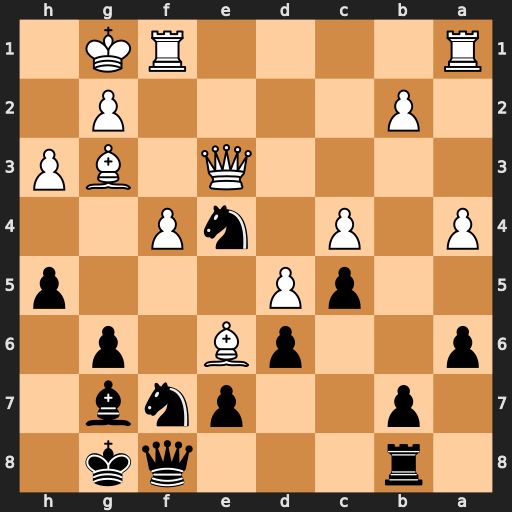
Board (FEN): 1r3qk1/1p2pnb1/p2pB1p1/2pP3p/P1P1nP2/4Q1BP/1P4P1/R4RK1
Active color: b
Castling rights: -
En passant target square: -
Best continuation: Bd4 Qxd4 cxd4